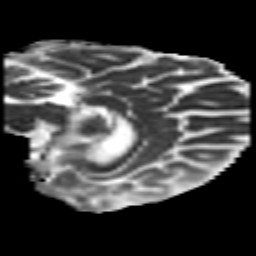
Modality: MD
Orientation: sagittal
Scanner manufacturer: siemens
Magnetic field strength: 3 T
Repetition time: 6.8 s
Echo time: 0.093 s